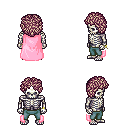
a pixel art fantasy rpg character, male body template, skeleton, pink cape, teal pants, white blonde curly afro hairstyle, bracelets, four views (front, back, left, right), 2x2 character sprite sheet, small pixel art, hard edges, no anti-aliasing